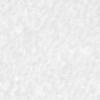
Label: no_change